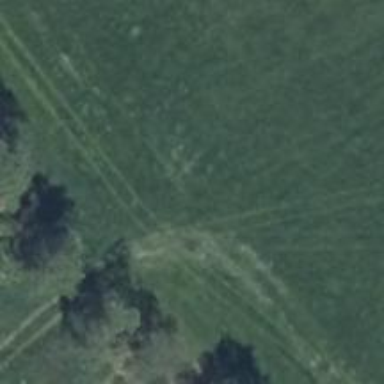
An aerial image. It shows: Grass track with grade4 quality surface.